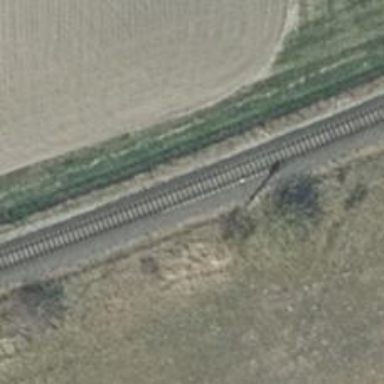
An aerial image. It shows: Signal light at railway crossing.